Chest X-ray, PA view. Patient: 34 years old, sex M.
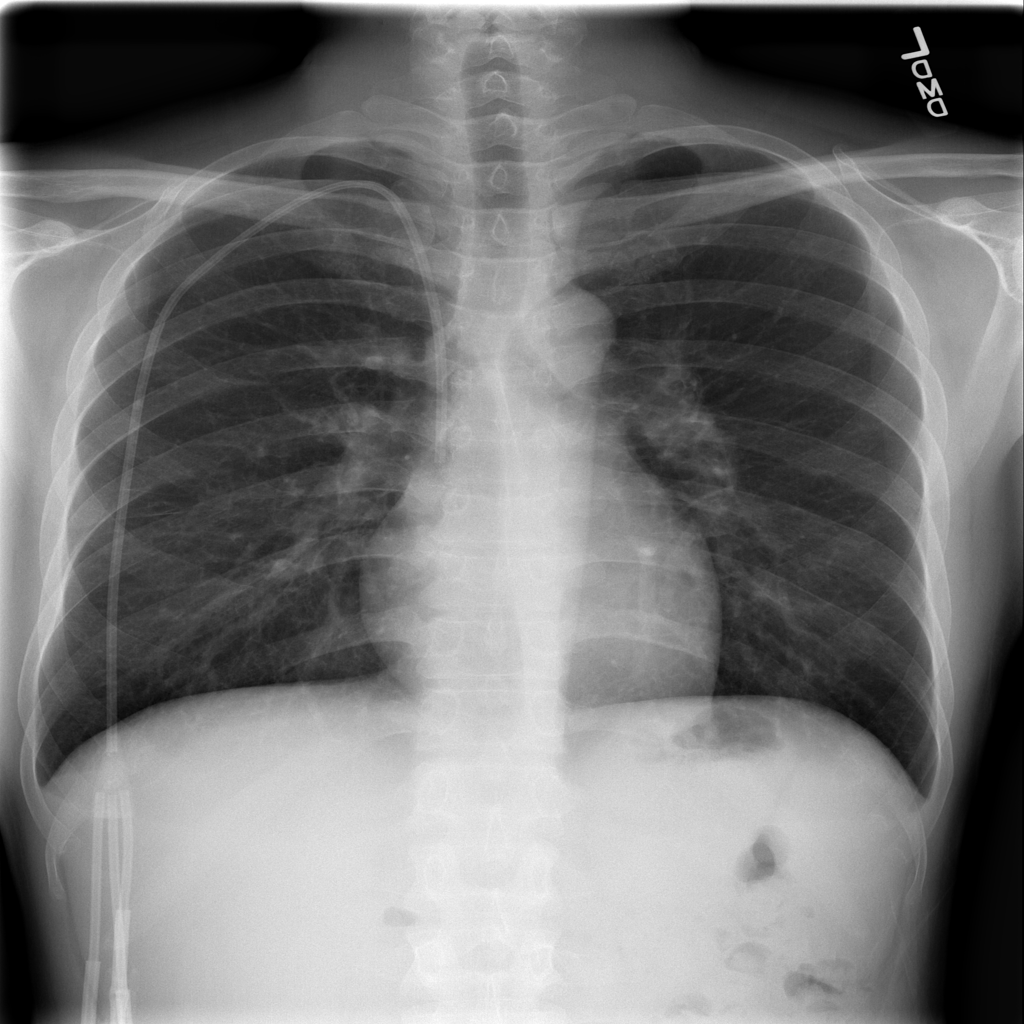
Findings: No Finding